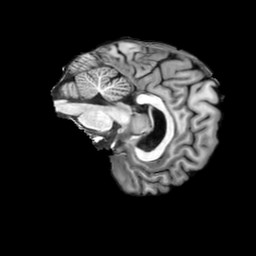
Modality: T1w
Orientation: sagittal
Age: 40
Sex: female
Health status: ill